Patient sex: M
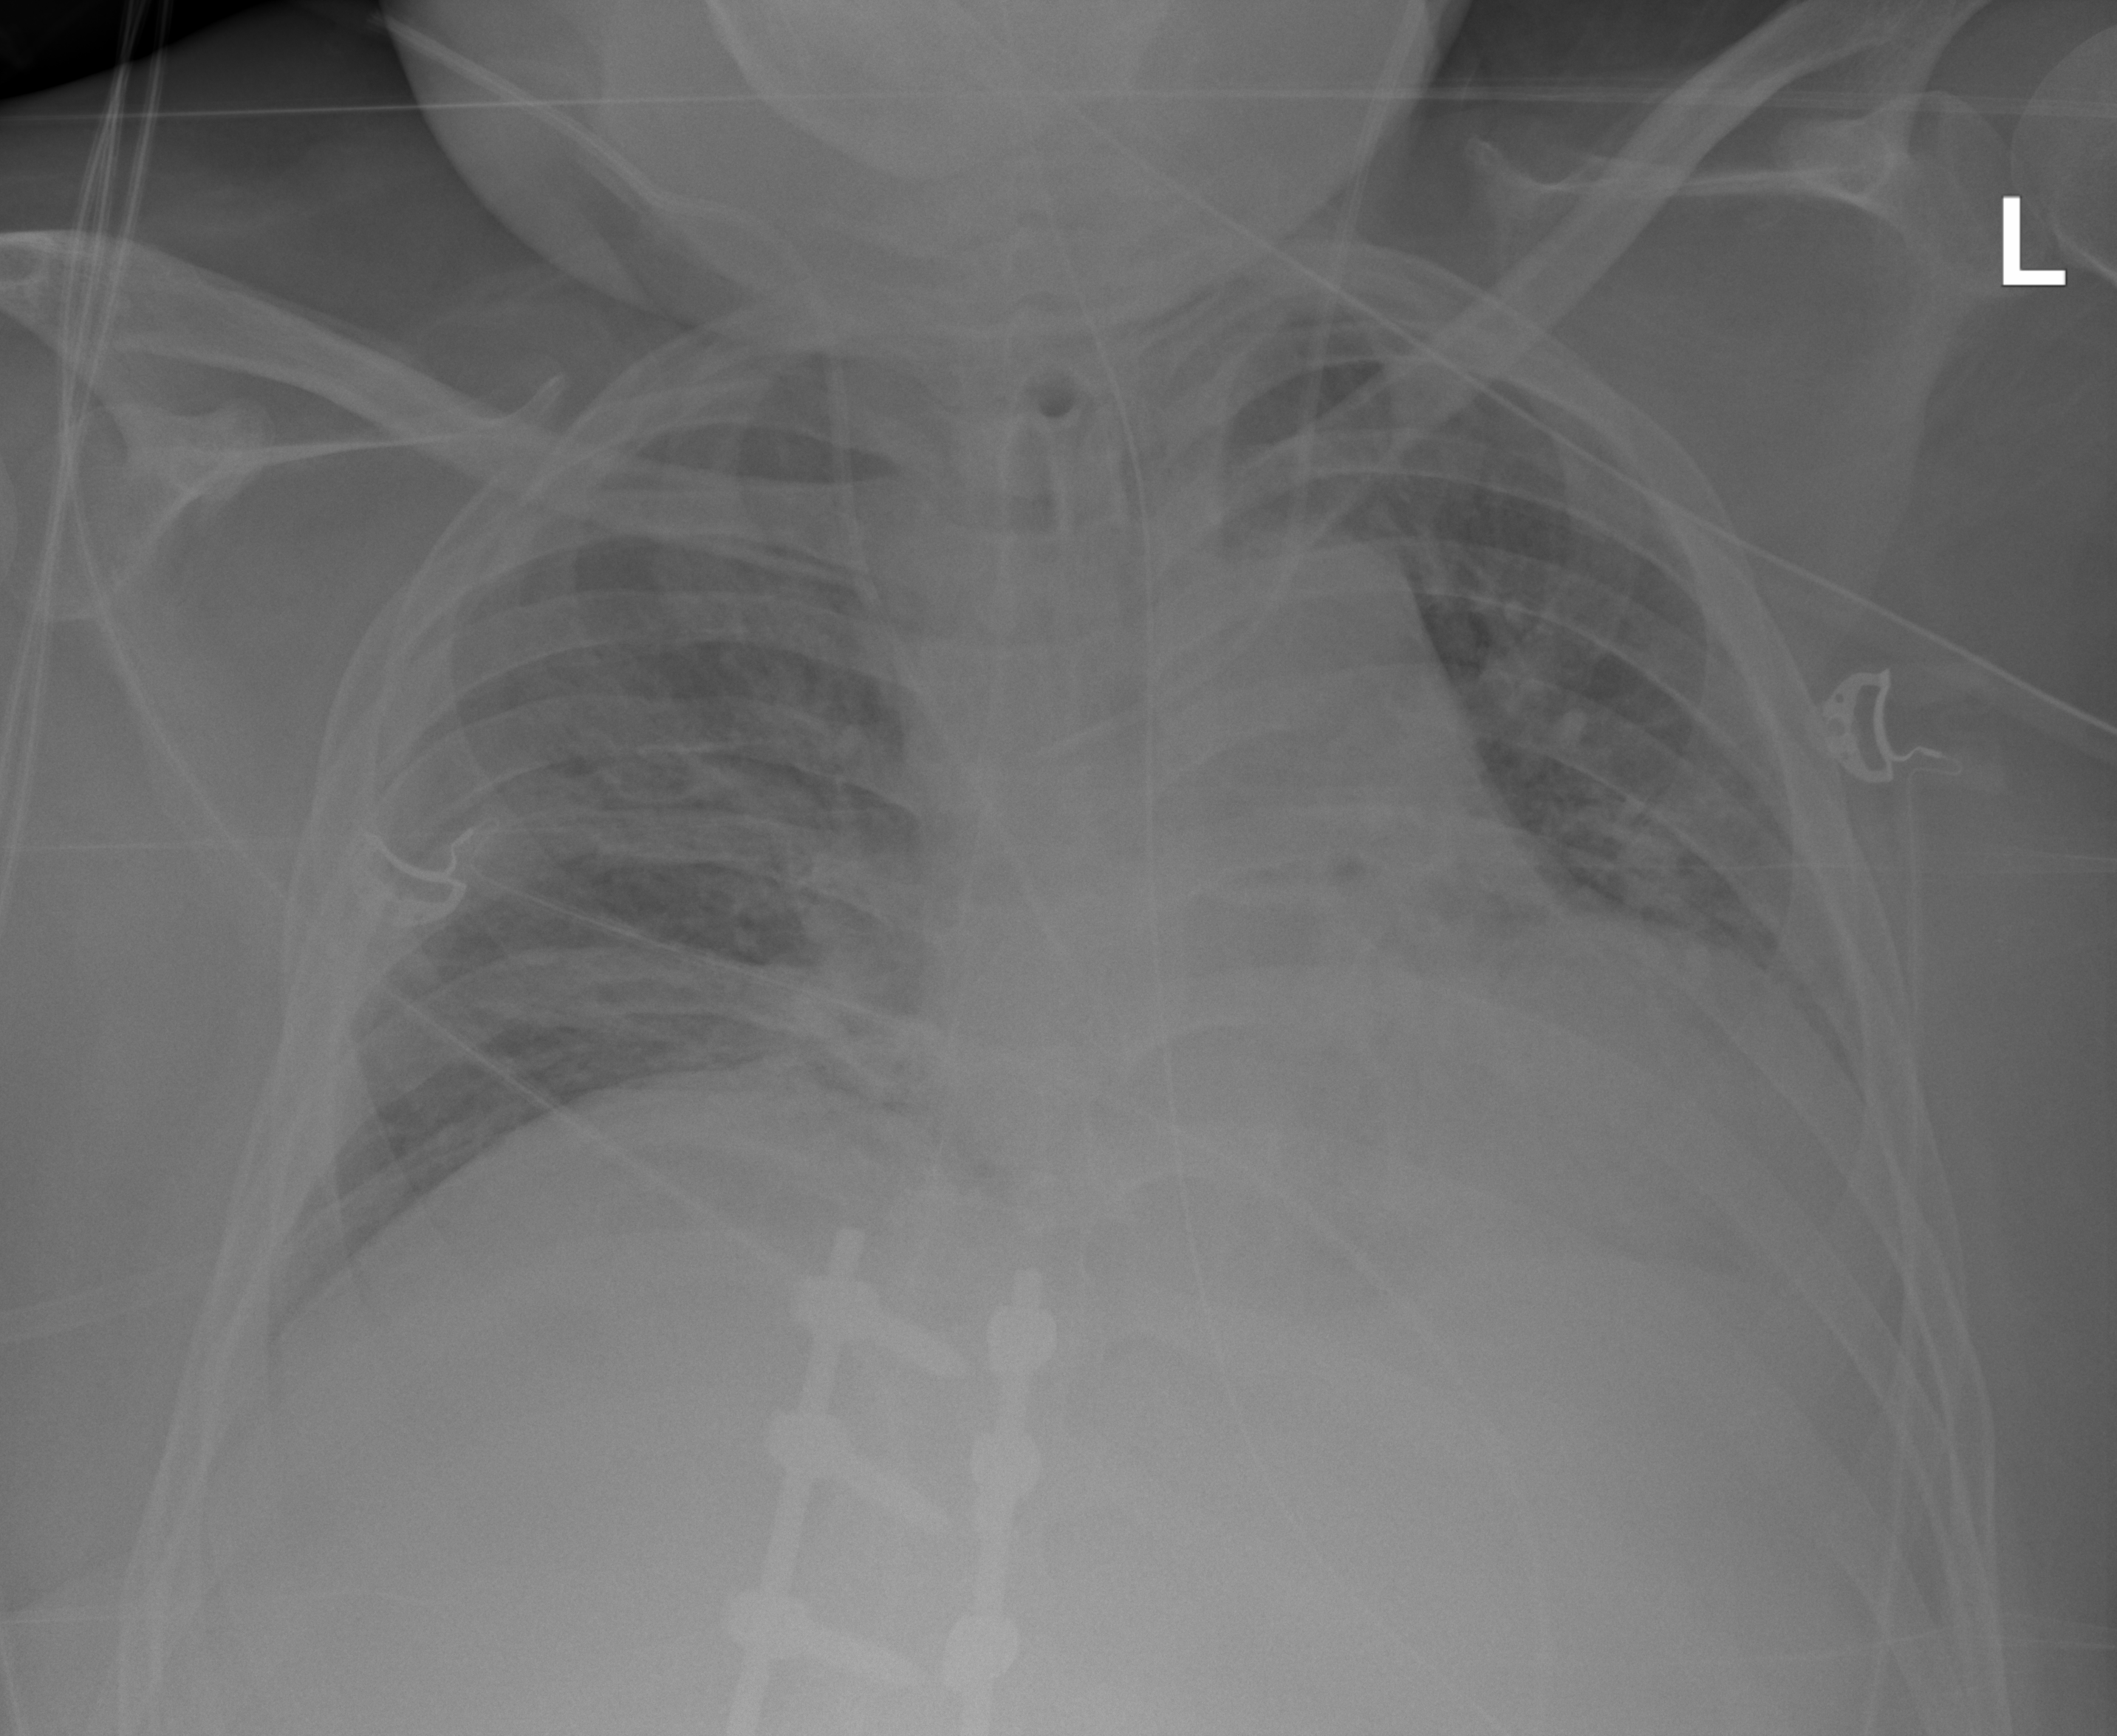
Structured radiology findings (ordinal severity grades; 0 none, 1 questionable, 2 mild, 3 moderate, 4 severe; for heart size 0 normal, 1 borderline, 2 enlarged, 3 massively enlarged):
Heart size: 2
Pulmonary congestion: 3
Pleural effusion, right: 0
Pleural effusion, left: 2
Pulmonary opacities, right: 2
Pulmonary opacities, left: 2
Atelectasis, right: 0
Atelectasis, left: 2